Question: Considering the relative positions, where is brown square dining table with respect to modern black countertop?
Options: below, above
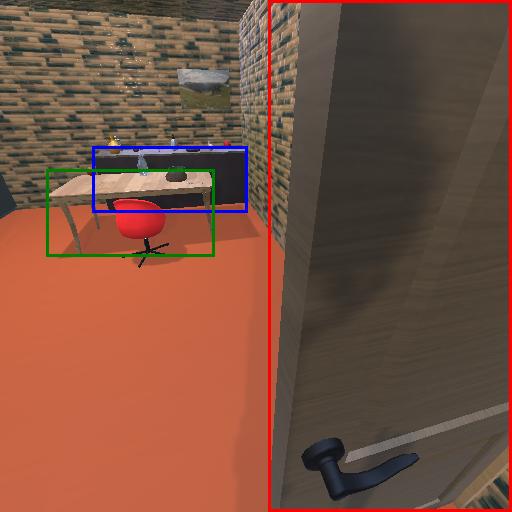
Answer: below